Question: I'm trying to programatically highlight the current cell in a TDBGrid descendant. If I do DBGrid.SetFocus, I get the combo box arrow below, which isn't sufficiently highlighted for me.
EDIT:
I'm already doing DBGrid.SelectedField := DataSource.FieldByName('Name');
To bring the user's attention more to the region in question, I set:
'''
DBGrid.Columns[x].Title.Font.Style := [fsbold, fsunderline];
'''
And I set a timer that after five seconds does:
'''
DBGrid.Columns[x].Title.Font.Style := [];
'''
What's weird is that after the time goes off, the cell becomes blue (as shown below.) But I don't know enough about grids to know how to get that directly.
My question: how to I get a grid cell highlighted as in the blue example below? I've never done anything like this before, so I'm a bit lost. Is this an InPlaceEditor function?
I'm using a descendant of TDBGrid, so I'm not sure if the behavior I'm seeing is intrinsic to TDBGrid, or just in the descendant (in which case I know my question can't be answered here. )

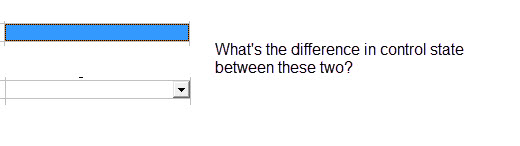
Answer: I've been using the following (D2007) using the 'DBGrid: OnDrawColumnCell' event.
'''
procedure TForm1.DBGridDrawColumnCell(Sender: TObject;
const Rect: TRect; DataCol: Integer; Column: TColumn; State: TGridDrawState);
begin
//Make the column blue if the title is bold
if (fsBold in Column.Title.Font.Style) then
TDBGrid(Sender).Canvas.Brush.Color := $00fff0e1;
//Set the selected row to white/bold text on blue background
if (gdSelected in State) then
begin
TDBGrid(Sender).Canvas.Brush.Color := clHighlight;
TDBGrid(Sender).Canvas.Font.Style := Font.Style + [fsBold];
TDBGrid(Sender).Canvas.Font.Color := clHighlightText;
end;
//Update the grid
TDBGrid(Sender).DefaultDrawColumnCell(Rect, DataCol, Column, State);
end;
'''